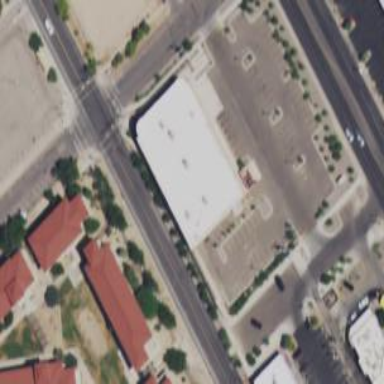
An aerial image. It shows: Retail building.